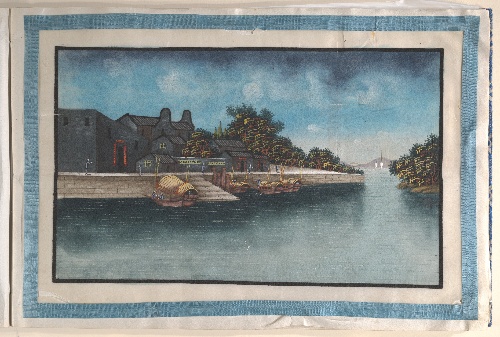
Artist: Unidentified artist
Date: 19th century
Object type: Album
Classification: Paintings
Medium: Album of twelve leaves; ink and color on pith paper
Culture: China
Period: Qing dynasty (1644–1911)
Dimensions: Image (album): 8 3/4 × 13 1/4 in. (22.2 × 33.7 cm)
Overall (album): 9 3/4 × 14 5/8 × 1/2 in. (24.8 × 37.1 × 1.3 cm)
Department: Asian Art
Credit line: Gift of Mrs. Mary E. Cornell, 1962
Accession year: 1962
Repository: Metropolitan Museum of Art, New York, NY
Tags: Rivers|Boats